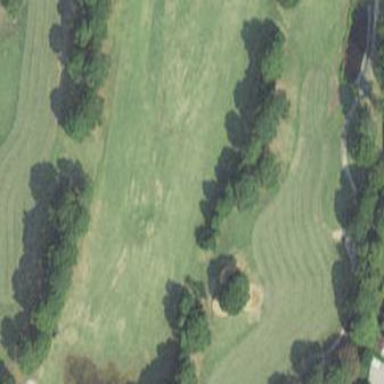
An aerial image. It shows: Driving range for golf on grass.